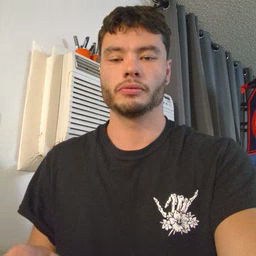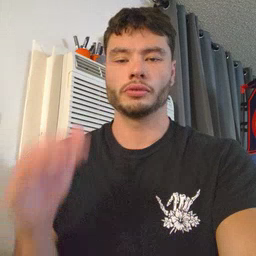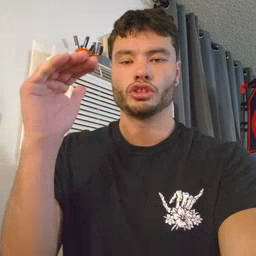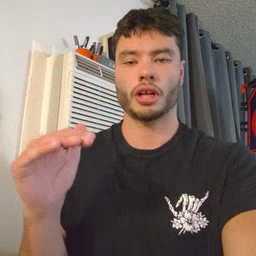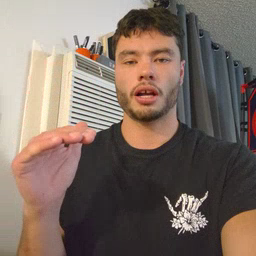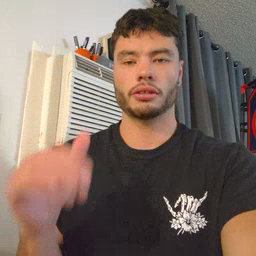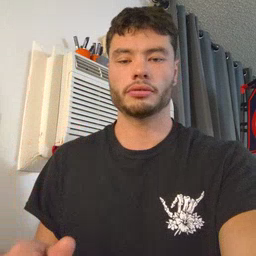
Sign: child